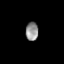
Tissue: lung
Cell type: Epithelial cells
Senescence score: 0.2326
Nuclear area (px): 233
Mean DAPI intensity: 142.322